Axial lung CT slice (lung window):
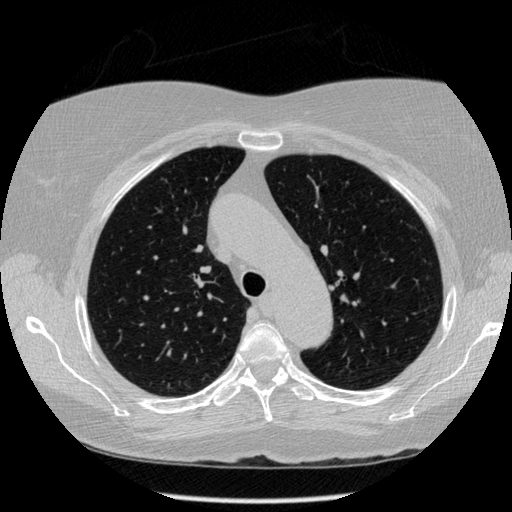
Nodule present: no